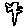
Label: flower